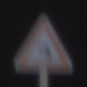
Verkehrszeichen: KurveLinks
Umgebung: Outdoor, Urban
Tageszeit: SunriseSunset
Wetter: PartlyCloudy
Licht: Natural
Jahreszeit: NotSpecified
Kontrast: LowContrast